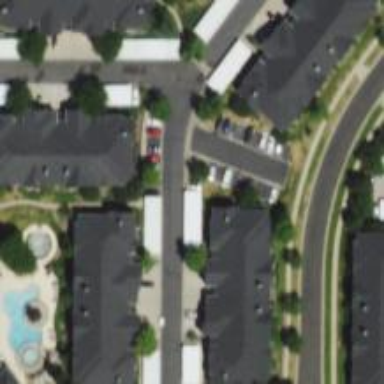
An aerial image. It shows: Living street.